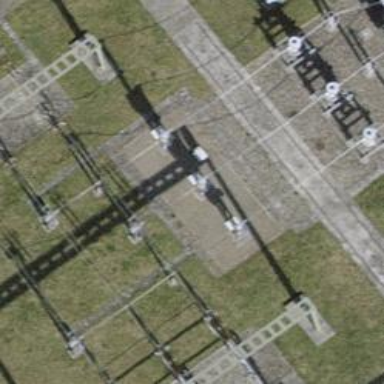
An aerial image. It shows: Insulator used in power equipment.